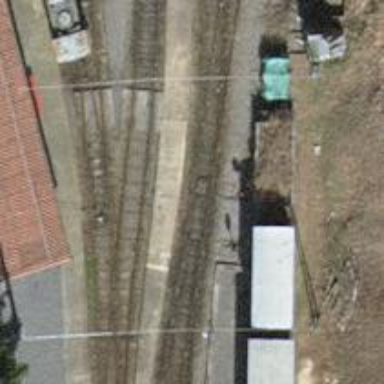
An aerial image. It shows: Preserved railway yard with electrified contact lines.